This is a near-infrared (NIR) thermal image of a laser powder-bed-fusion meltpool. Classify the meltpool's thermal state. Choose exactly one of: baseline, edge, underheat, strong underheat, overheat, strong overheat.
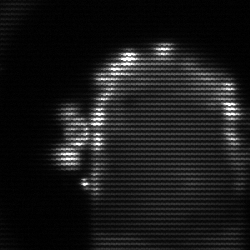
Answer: baseline